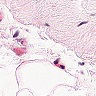
Metastatic tissue present: no